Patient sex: M
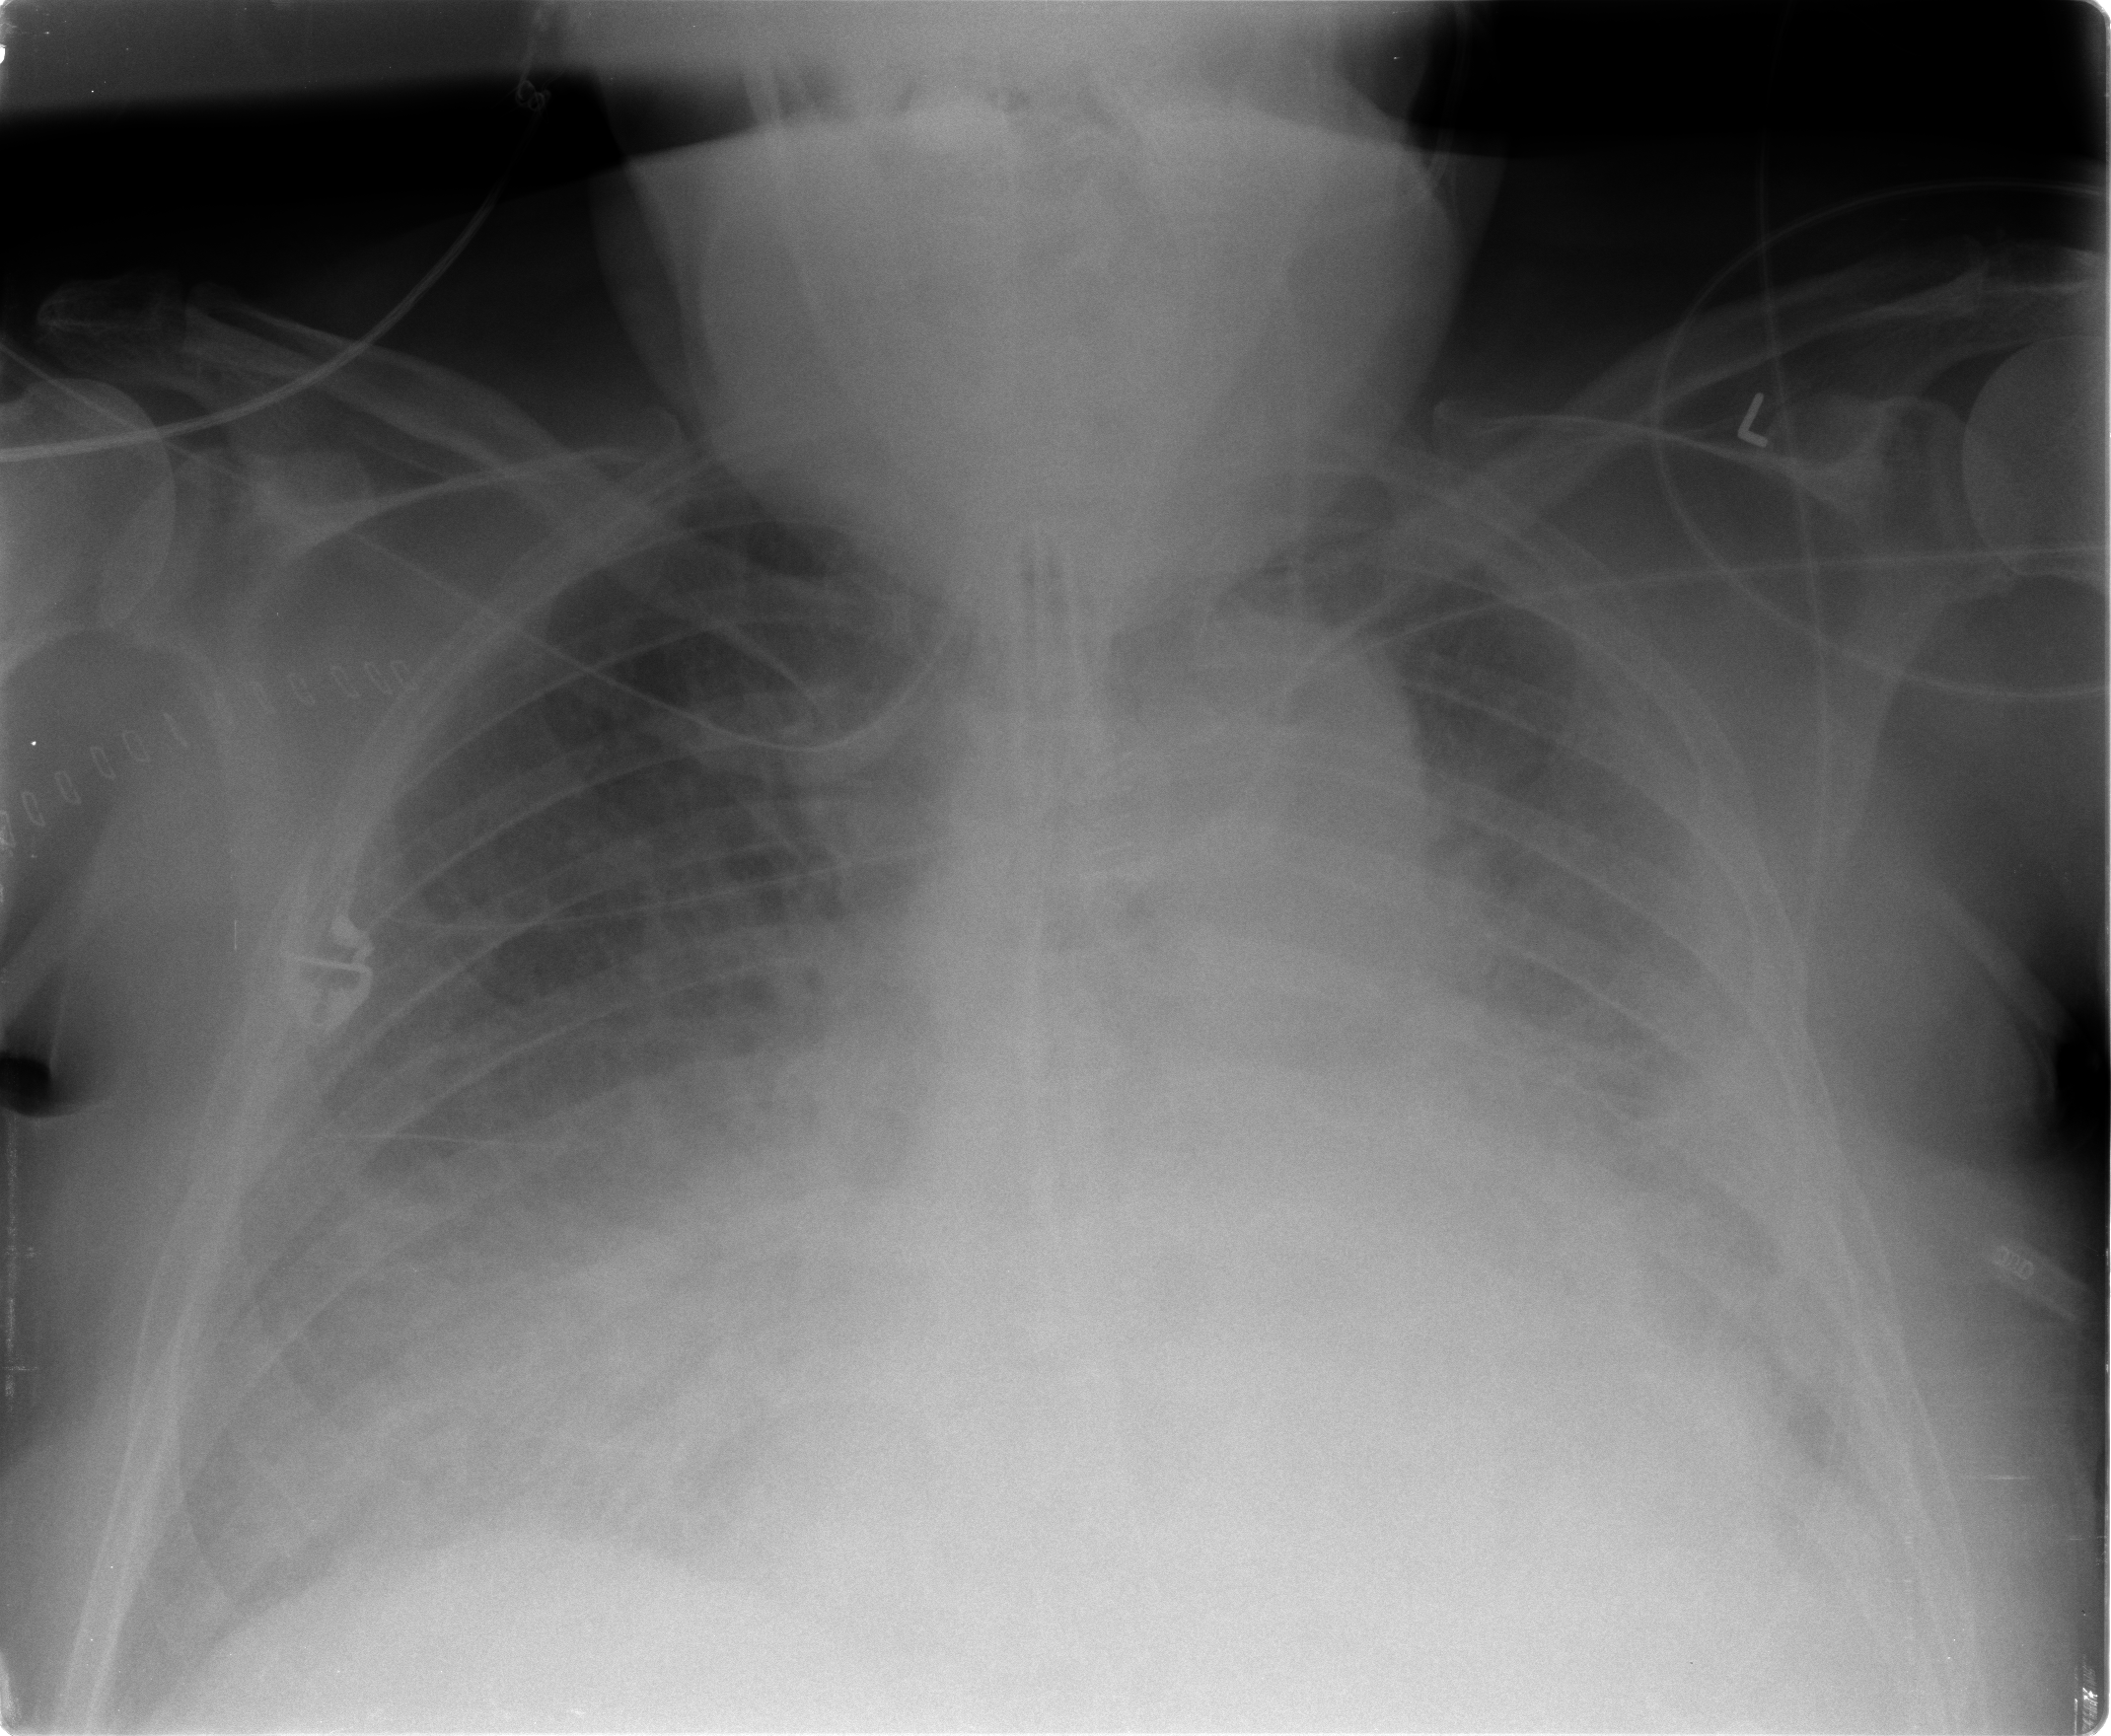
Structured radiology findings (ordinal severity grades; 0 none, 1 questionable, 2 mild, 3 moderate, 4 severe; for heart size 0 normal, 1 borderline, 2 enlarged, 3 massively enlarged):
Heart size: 2
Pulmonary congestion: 3
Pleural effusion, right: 3
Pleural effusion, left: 3
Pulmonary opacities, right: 2
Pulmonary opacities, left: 3
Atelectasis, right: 3
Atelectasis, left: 3